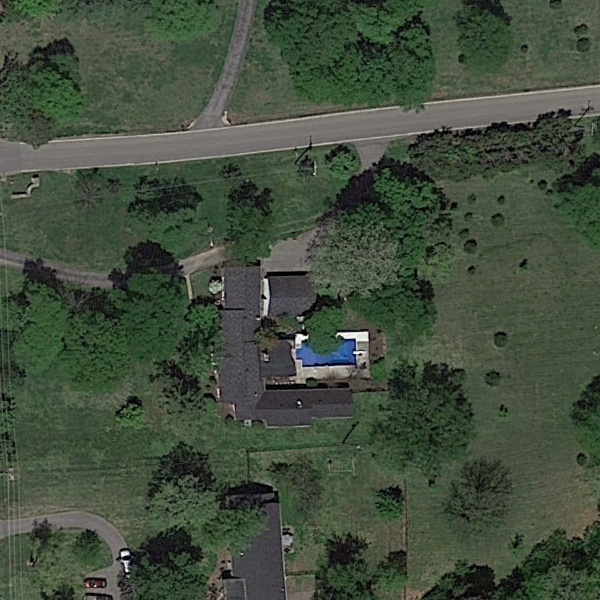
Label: SparseResidential